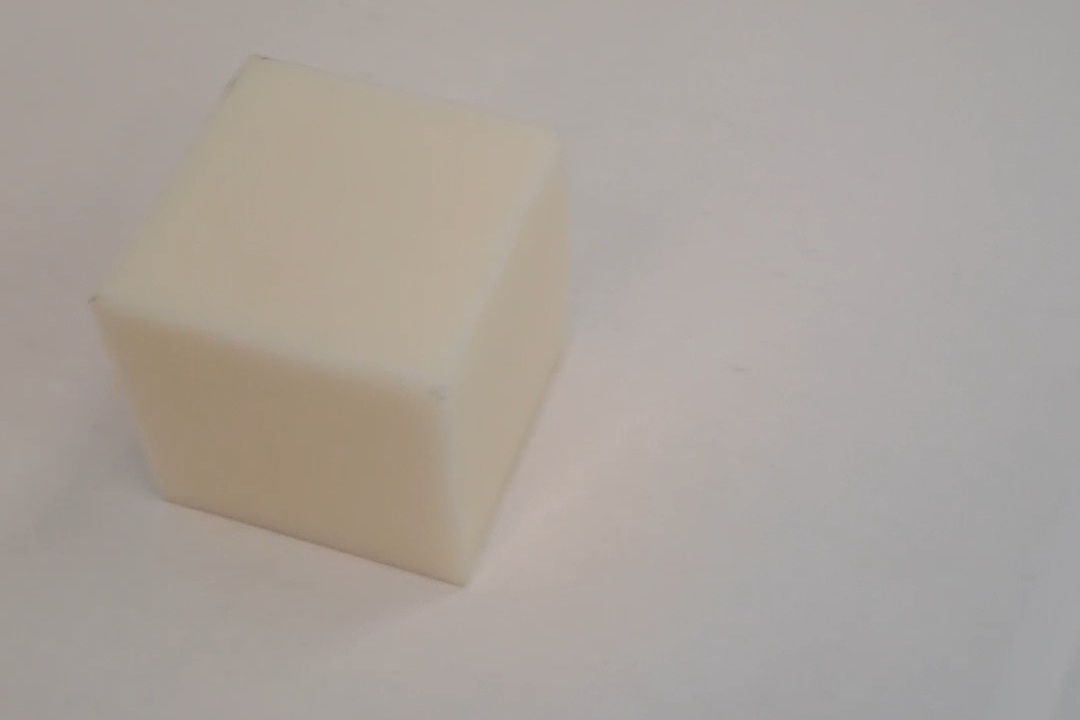
Label: Cuboid